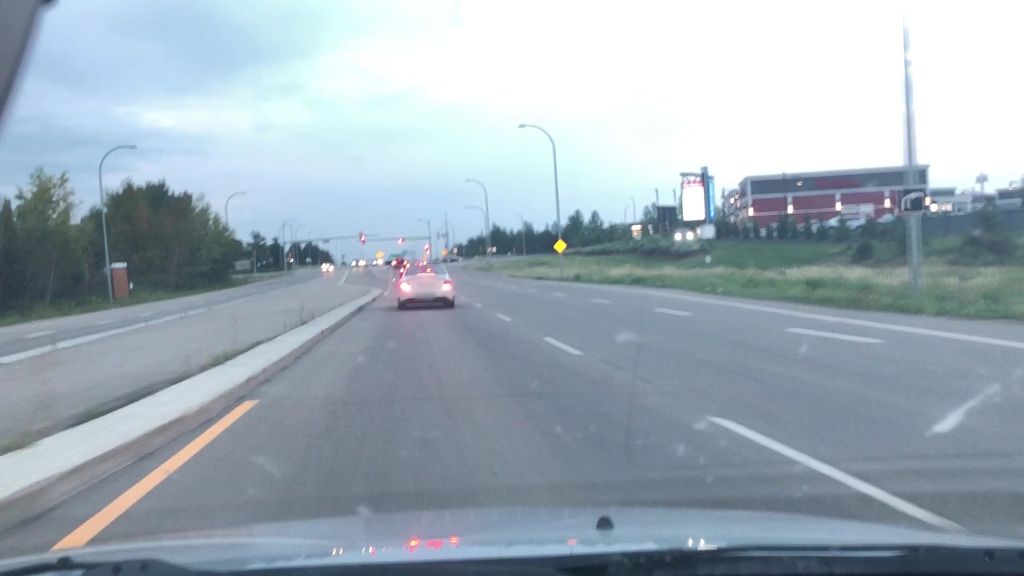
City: edmonton